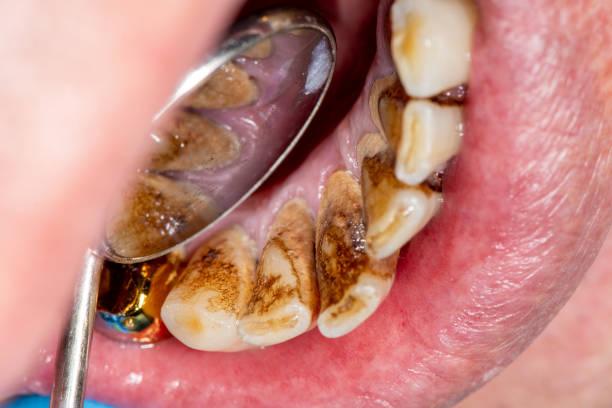
Condition: Calculus